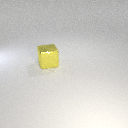
large yellow metal cube